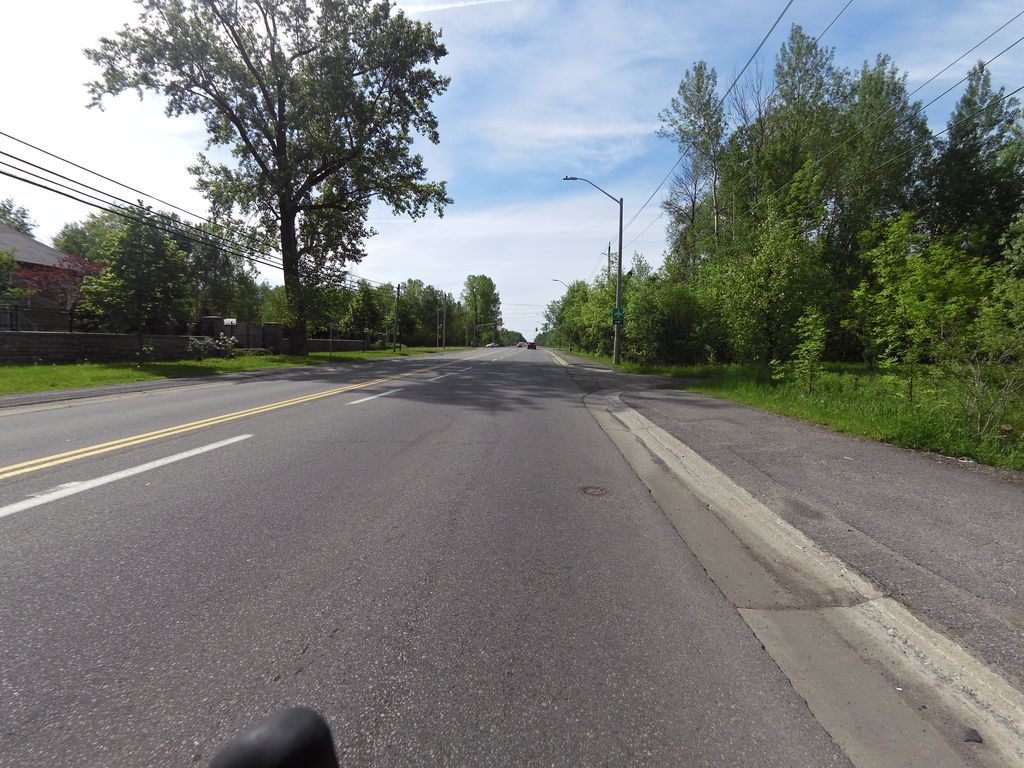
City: ottawa-gatineau